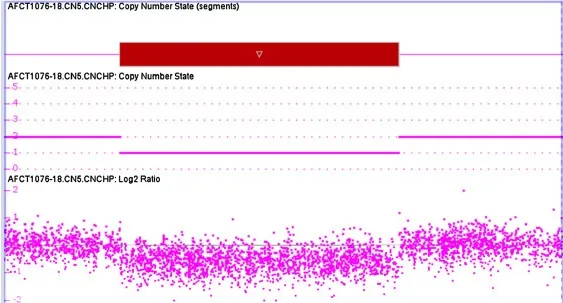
Results from analysis with Affymetrix SNP 6.0 array viewed with Chromosome Analysis Suite. (A) Copy number loss for probes on 1q32.2 for the patient with VWS.
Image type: pathology (immunostaining)